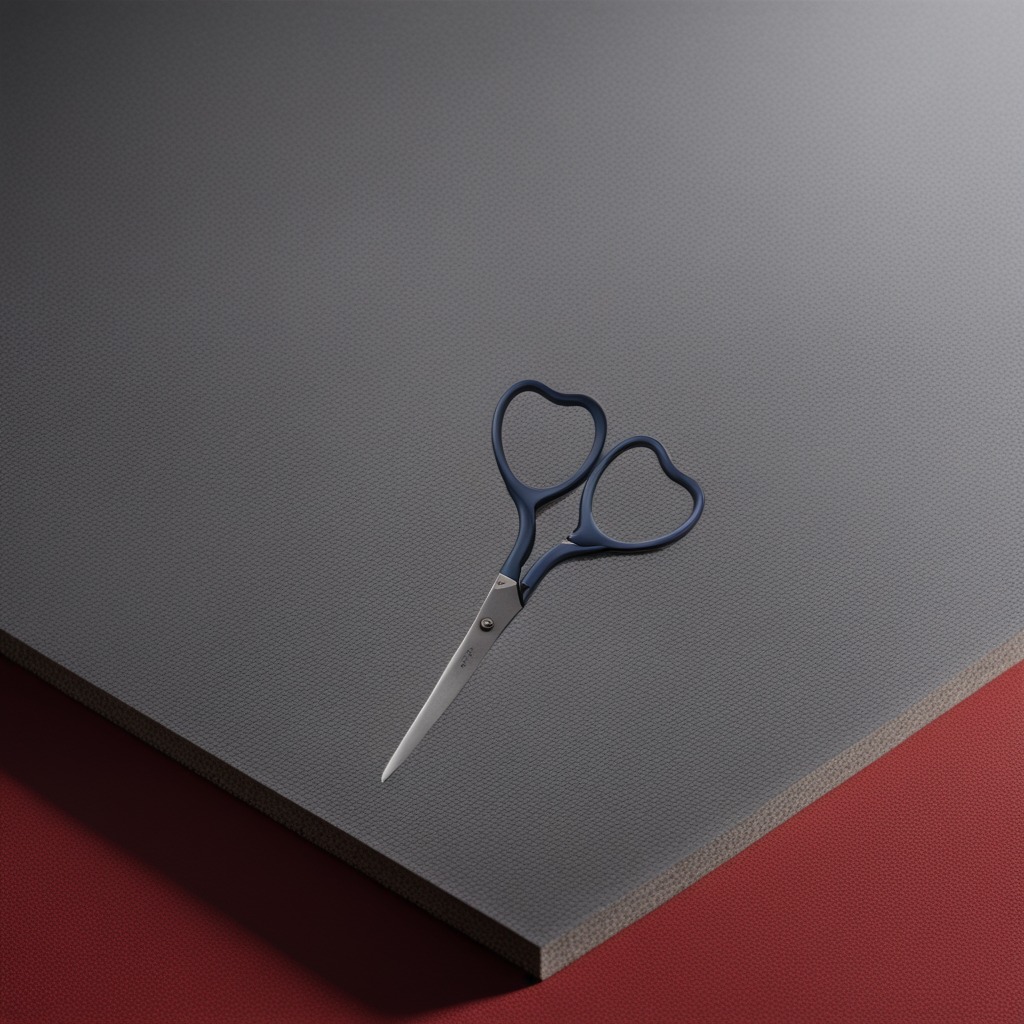
A scissor lying on a clean granite tabletop covered with a red rubber mat inside a workshop under bright overhead lighting crisp shadows high clarity worn but beneath the mat